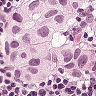
Metastatic tissue present: yes